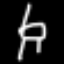
Label: chair